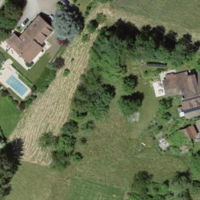
EUNIS habitat code: 55
Species observed at this site:
Symphyotrichum novae-angliae
Galeopsis tetrahit
Fagus sylvatica
Chenopodium giganteum
Datura stramonium